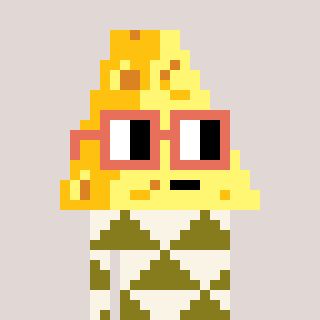
a pixel art character with square orange glasses, a cheese-shaped head and a gunk-colored body on a warm background